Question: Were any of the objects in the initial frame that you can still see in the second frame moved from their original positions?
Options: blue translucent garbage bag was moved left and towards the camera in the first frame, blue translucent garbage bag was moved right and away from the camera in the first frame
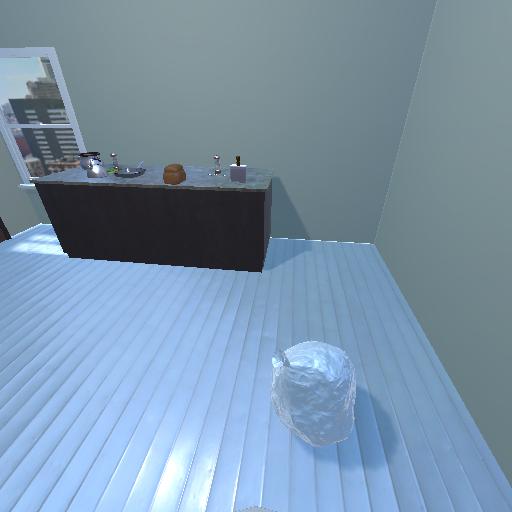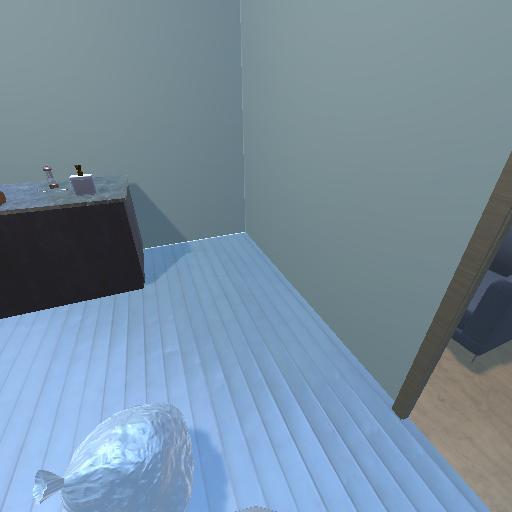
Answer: blue translucent garbage bag was moved left and towards the camera in the first frame